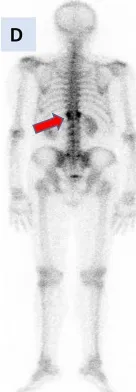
Radiological examination at initial visit. (C) Chest CT scan showing metastatic nodules in the right lower lung.
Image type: radiology (ct)